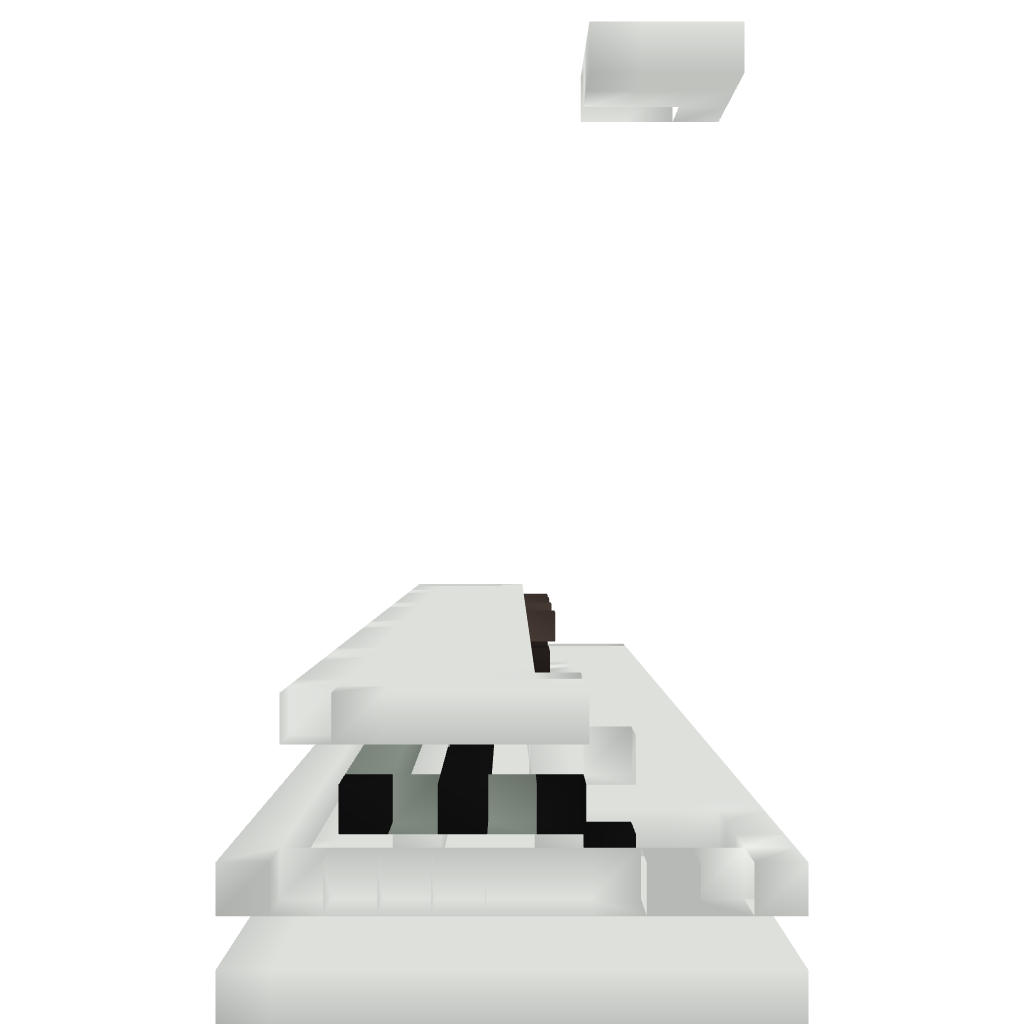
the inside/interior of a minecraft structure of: A redstone cannon.